Field crop: maize
Growth stage: 2
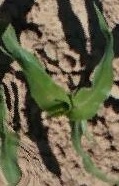
Species: maize